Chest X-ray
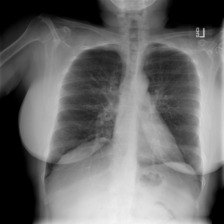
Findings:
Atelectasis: negative
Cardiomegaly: negative
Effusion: negative
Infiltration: negative
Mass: negative
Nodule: negative
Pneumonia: negative
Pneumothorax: negative
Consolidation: negative
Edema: negative
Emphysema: negative
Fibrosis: negative
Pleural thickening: negative
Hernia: negative